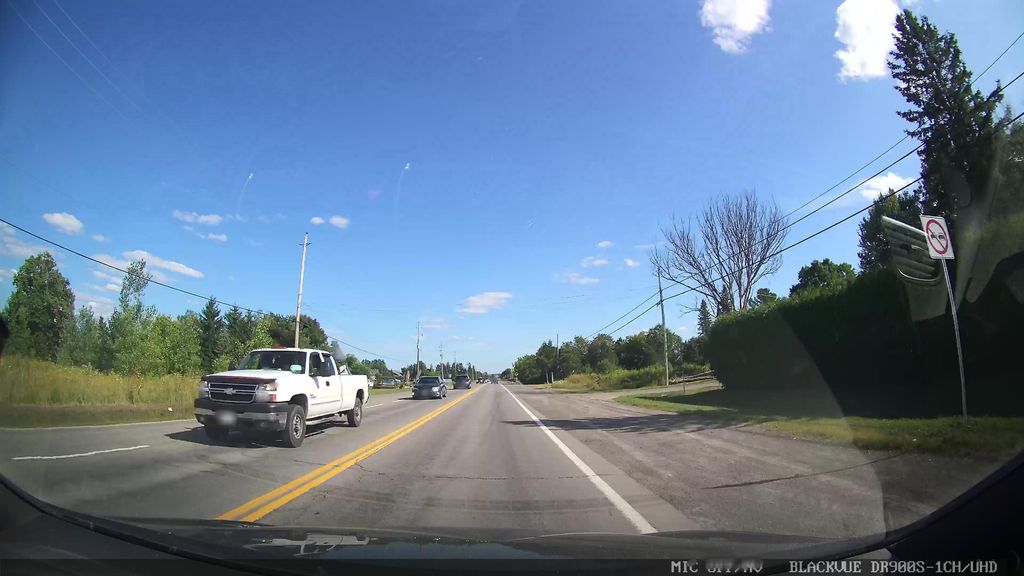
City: ottawa-gatineau